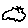
Label: cloud